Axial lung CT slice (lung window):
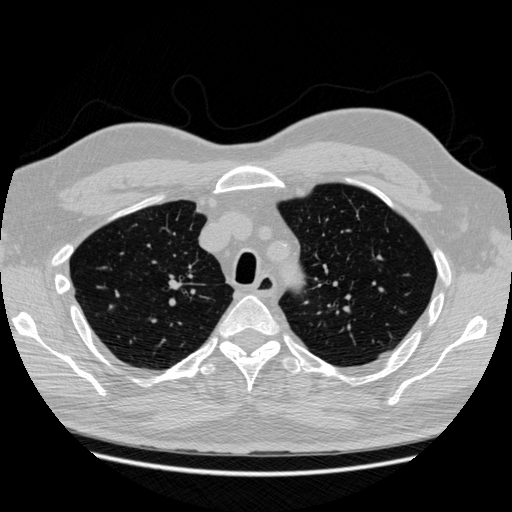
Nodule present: no